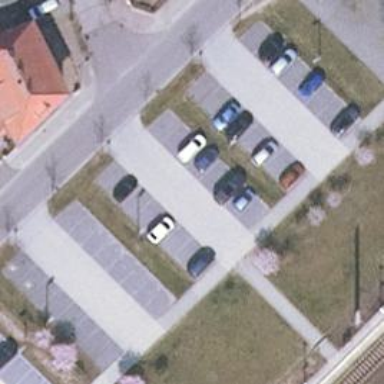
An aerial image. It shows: Parking area with surface.